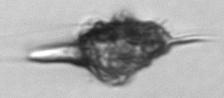
Label: Amylax